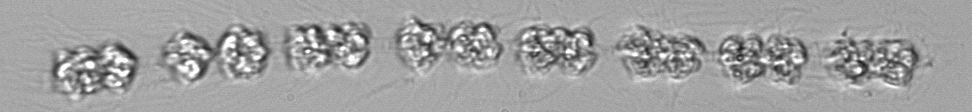
Label: Leptocylindrus_mediterraneus